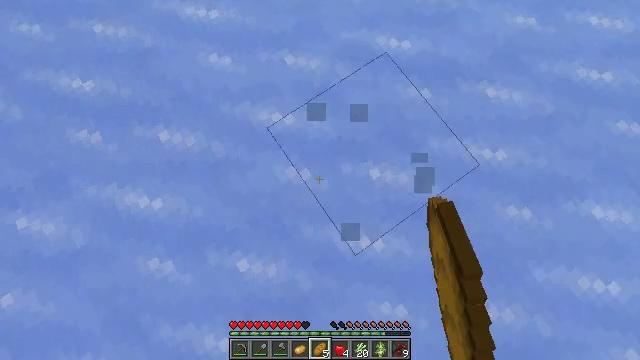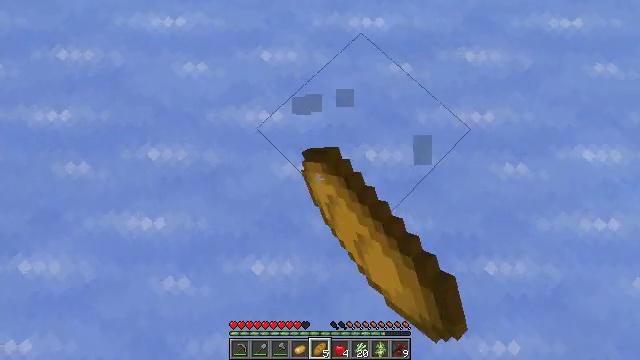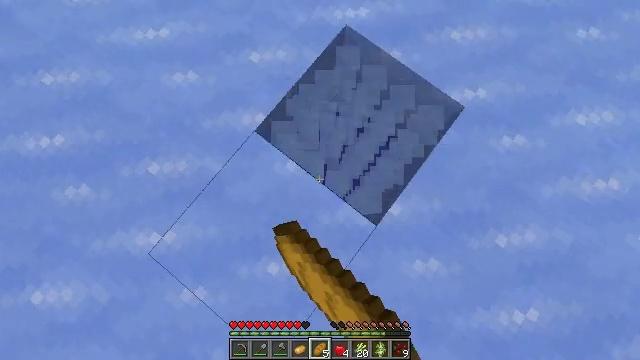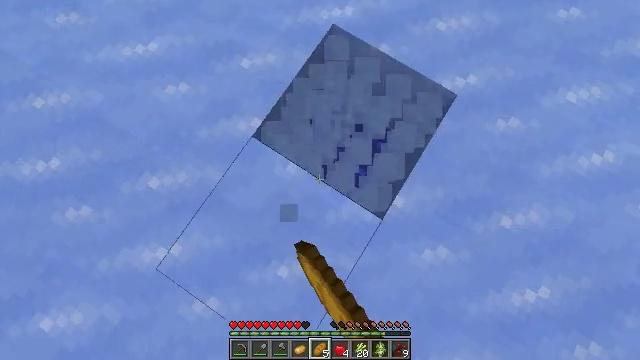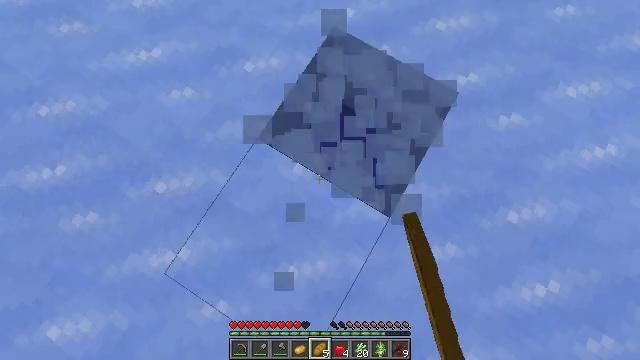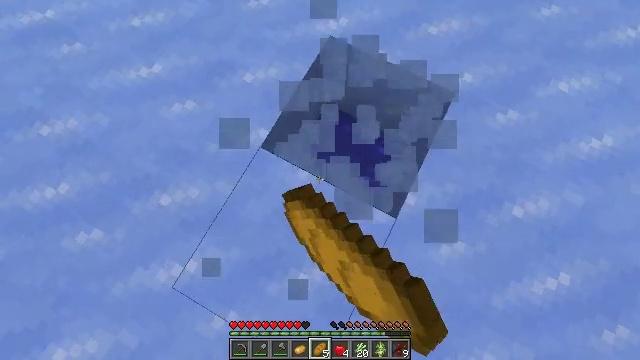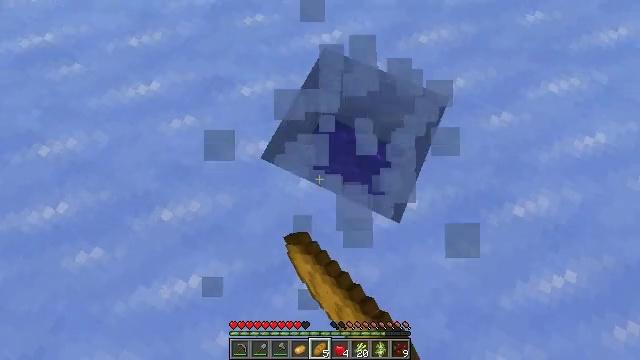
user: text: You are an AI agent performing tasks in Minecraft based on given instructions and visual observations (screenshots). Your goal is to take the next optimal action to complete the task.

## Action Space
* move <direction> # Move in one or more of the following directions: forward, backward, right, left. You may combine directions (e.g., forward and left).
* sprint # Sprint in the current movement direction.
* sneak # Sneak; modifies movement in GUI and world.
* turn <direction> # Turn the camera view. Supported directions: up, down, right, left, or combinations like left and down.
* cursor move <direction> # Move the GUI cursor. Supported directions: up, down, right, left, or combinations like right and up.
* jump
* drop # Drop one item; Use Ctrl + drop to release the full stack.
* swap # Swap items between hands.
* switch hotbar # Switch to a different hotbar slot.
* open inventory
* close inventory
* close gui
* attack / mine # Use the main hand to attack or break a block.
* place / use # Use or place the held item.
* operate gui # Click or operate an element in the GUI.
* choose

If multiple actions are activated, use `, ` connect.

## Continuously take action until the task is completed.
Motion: motion action
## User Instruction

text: Gather ice for building or crafting.
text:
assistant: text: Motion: turn right and down, attack / mine
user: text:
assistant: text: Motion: turn right, attack / mine
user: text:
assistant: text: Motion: turn right, attack / mine
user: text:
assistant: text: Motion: turn right and up, attack / mine
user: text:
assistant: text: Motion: turn right and up, attack / mine
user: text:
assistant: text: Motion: turn right and up, attack / mine
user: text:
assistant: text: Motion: attack / mine